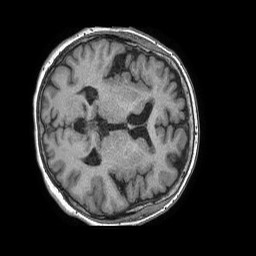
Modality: T1w
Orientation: axial
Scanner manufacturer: philips
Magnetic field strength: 1.5 T
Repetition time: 0.00769 s
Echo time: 0.003532 s